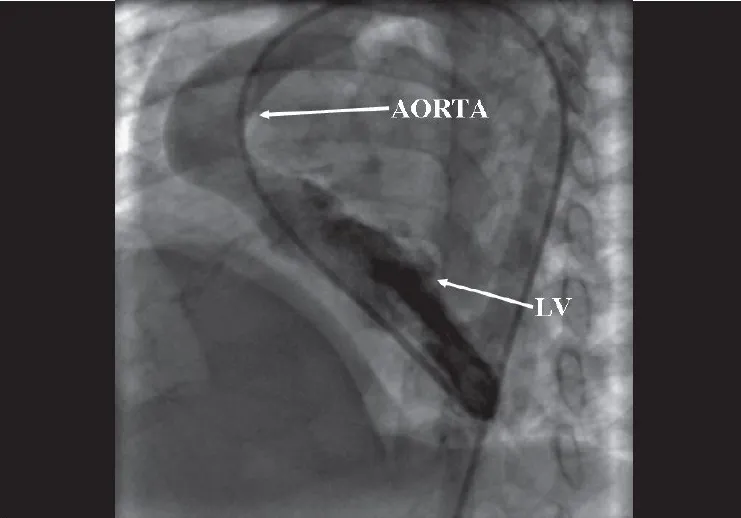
Left ventricular angiogram in LAO view showing elongated aortic root and aortic arch. LV= left ventricle.
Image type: radiology (x_ray)